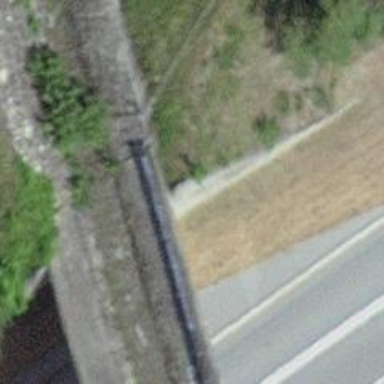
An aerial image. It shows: Retaining wall.